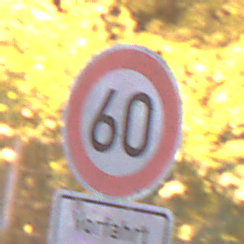
Verkehrszeichen: Geschwindigkeit60
Zusatzzeichen unten: HinweisGeaenderteVorfahrtVerkehrsfuehrungVerkehrsregelung1
Umgebung: Outdoor, Urban
Tageszeit: Night
Wetter: PartlyCloudy
Licht: Artificial
Jahreszeit: NotSpecified
Kontrast: HighContrast